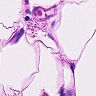
Metastatic tissue present: no